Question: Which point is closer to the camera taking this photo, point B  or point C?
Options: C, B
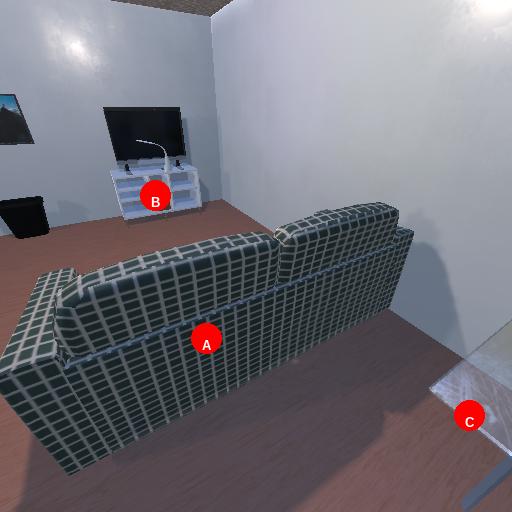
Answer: C